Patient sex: M
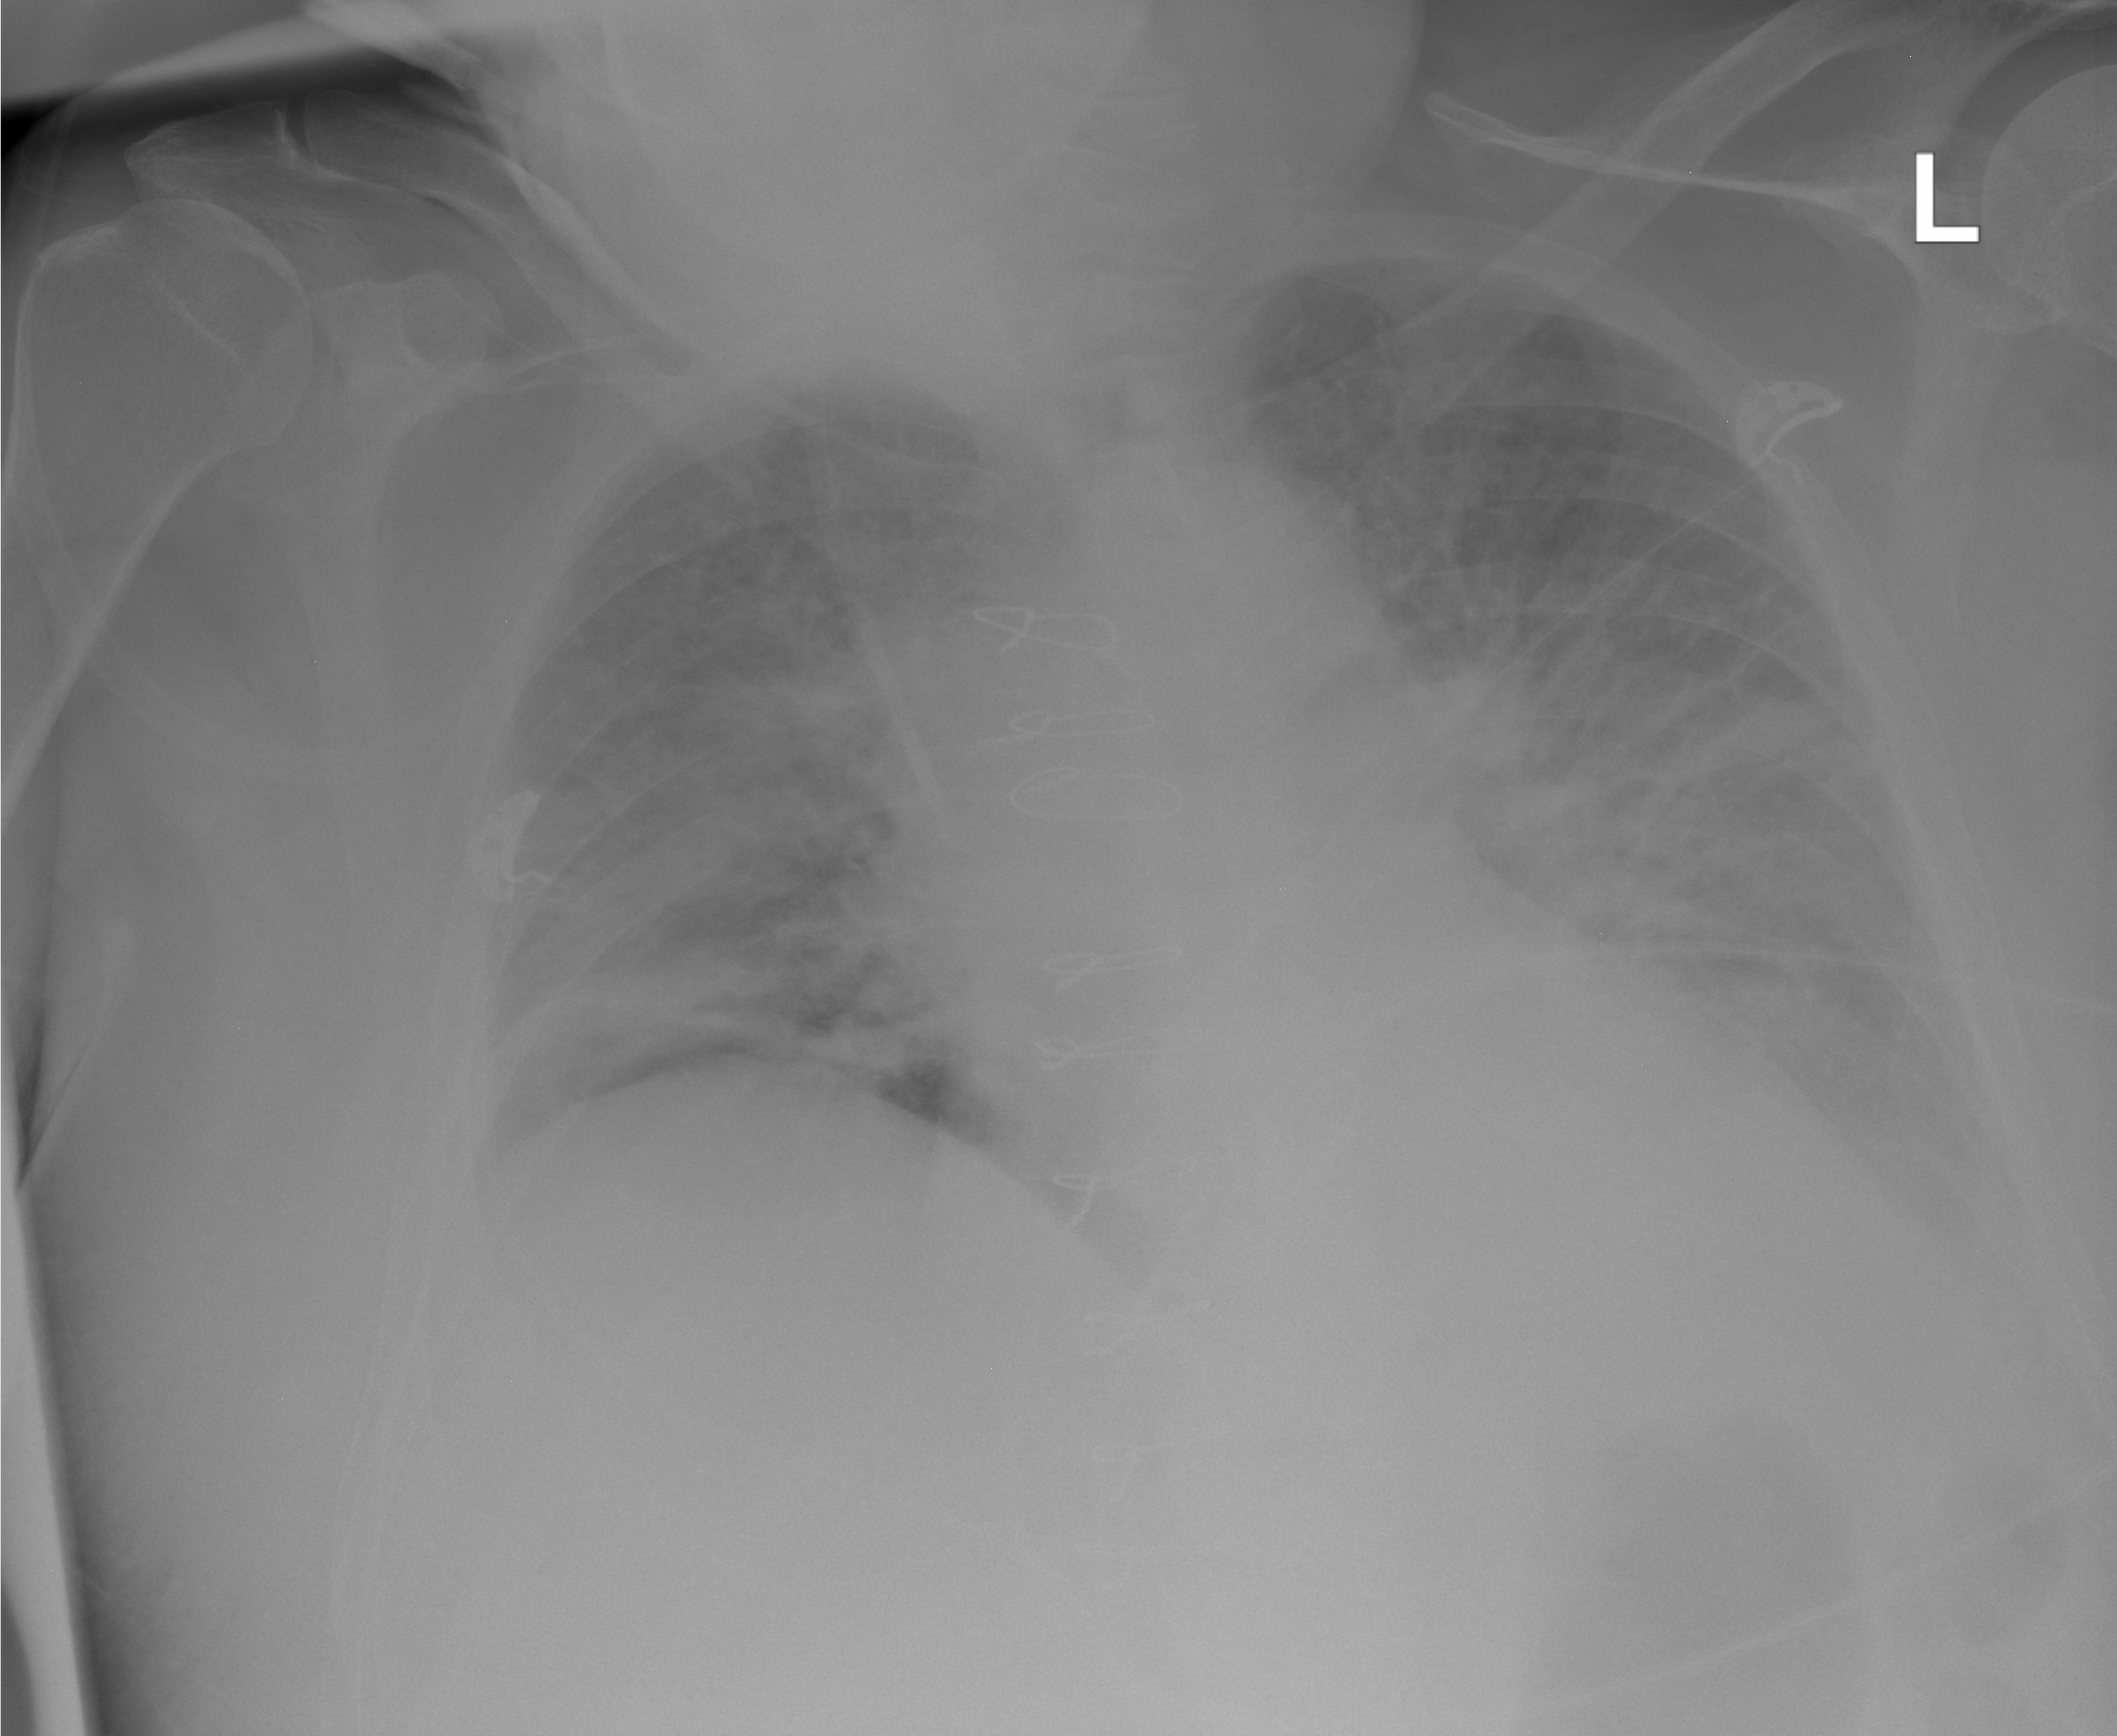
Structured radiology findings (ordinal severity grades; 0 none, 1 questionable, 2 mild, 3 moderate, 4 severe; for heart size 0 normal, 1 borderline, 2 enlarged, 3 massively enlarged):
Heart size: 0
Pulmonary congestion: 3
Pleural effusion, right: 1
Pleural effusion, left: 0
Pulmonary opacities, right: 2
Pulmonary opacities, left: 3
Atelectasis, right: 2
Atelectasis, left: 2